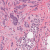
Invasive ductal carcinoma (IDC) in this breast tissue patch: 1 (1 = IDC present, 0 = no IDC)